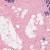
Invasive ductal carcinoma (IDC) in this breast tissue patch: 0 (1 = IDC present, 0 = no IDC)